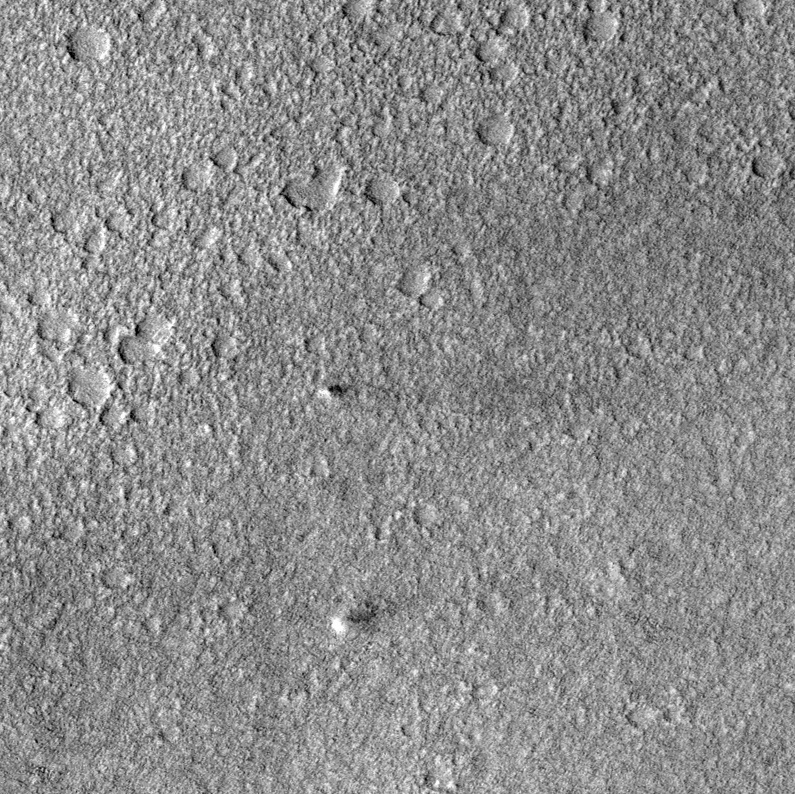
Label: dustdevil, dustdevil